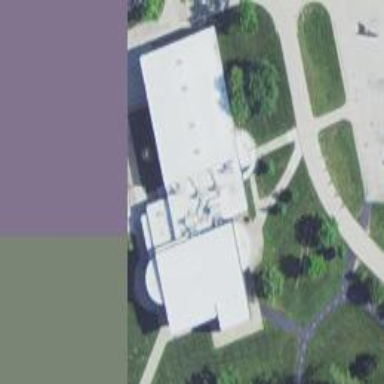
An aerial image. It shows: College building.